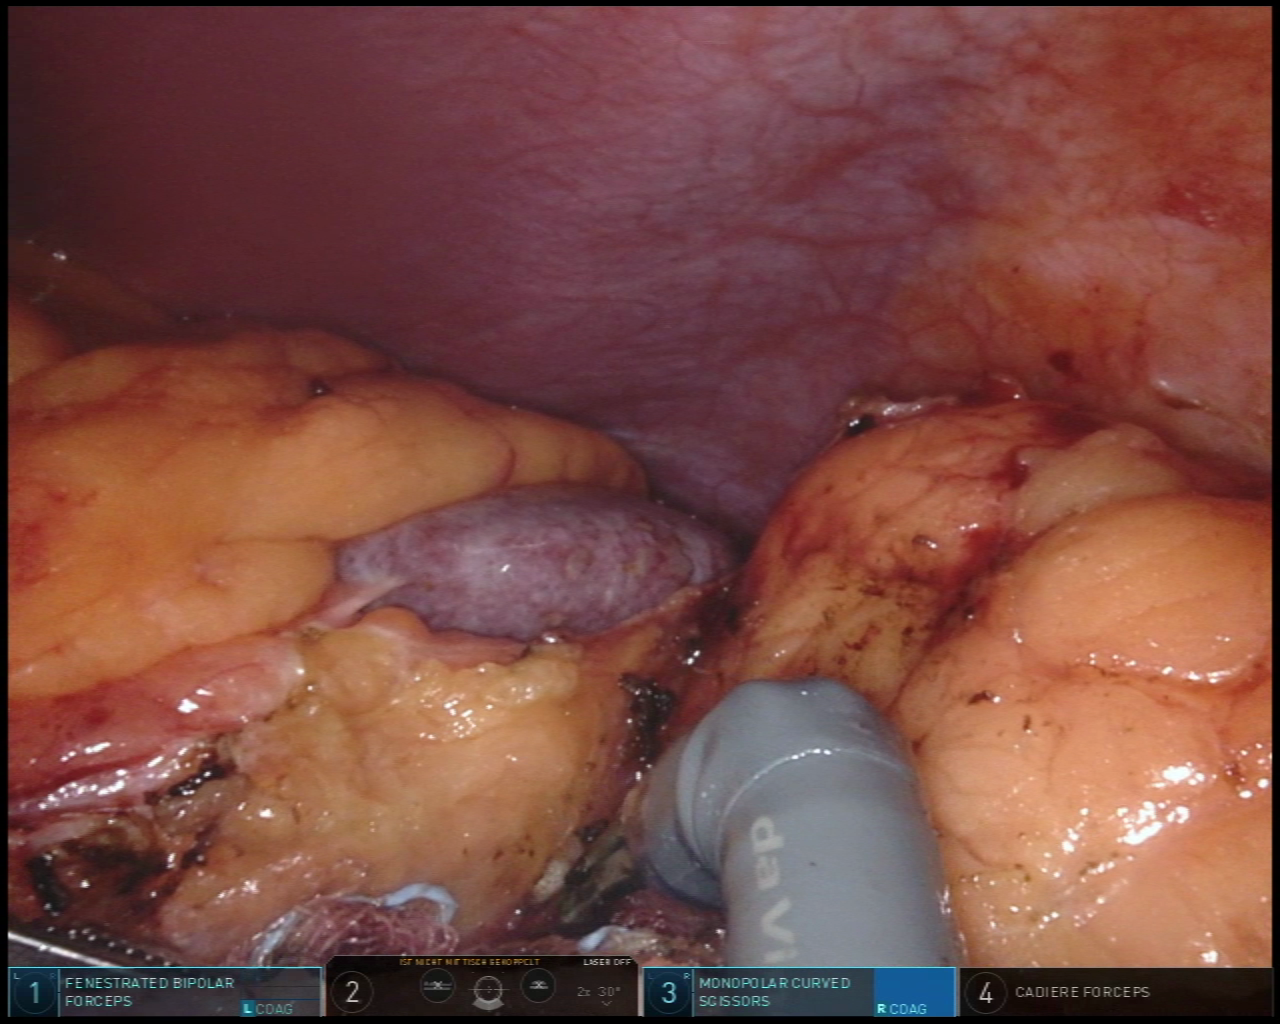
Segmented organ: abdominal_wall
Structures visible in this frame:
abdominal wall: yes
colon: no
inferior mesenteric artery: no
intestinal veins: no
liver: no
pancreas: no
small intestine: no
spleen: yes
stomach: yes
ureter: no
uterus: no
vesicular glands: no